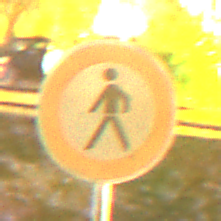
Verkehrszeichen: VerbotFussgaenger
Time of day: Night
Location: Outdoor (Suburban)
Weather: Clear
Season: NotSpecified
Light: Artificial